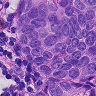
Metastatic tissue present: yes